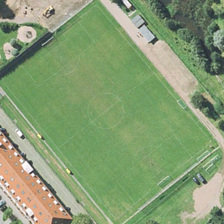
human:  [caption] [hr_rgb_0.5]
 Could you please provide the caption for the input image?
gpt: the grass on the grass is light green and the surrounding trees are dark green .

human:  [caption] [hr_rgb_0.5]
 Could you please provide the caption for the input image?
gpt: there are some trees around a football field .

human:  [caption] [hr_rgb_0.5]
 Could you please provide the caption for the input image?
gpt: the playground consists of a red track and a green football field .

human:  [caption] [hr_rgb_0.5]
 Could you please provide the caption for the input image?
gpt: the playground is surrounded by lush trees and houses .

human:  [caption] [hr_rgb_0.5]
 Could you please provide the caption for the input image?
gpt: the playground consists of a red track and a green football field .